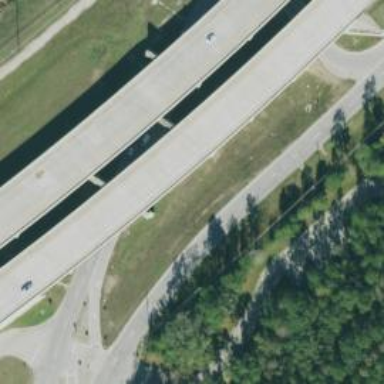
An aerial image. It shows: Motorway bridge.